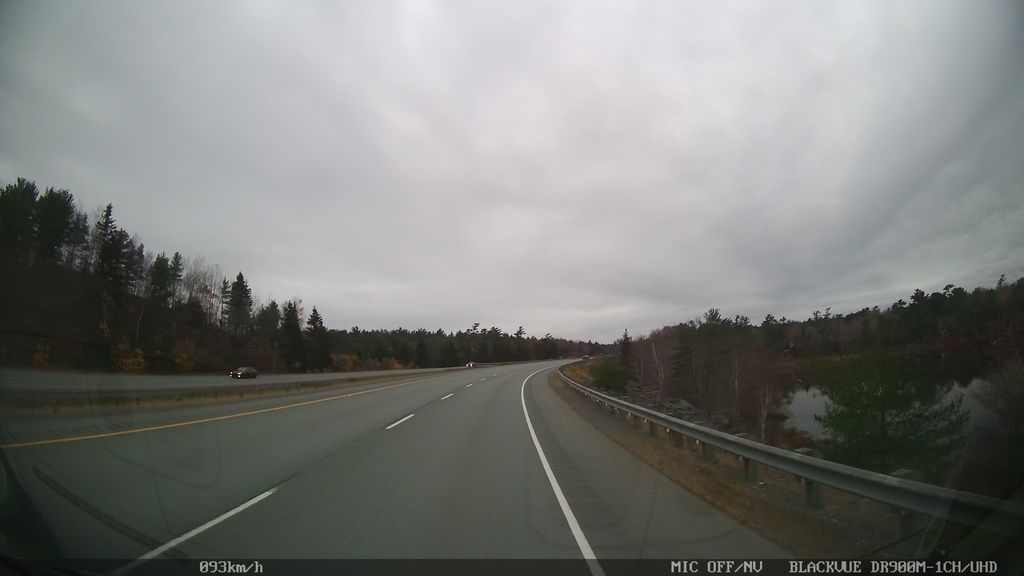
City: halifax